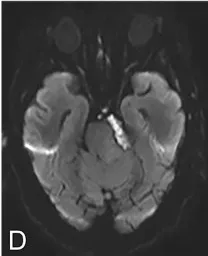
Pre-operative magnetic resonance images revealed a cystic lesion that was T1 hypointense, T2 hyperintense, and peripherally enhancing within the left cerebellopontine angle wrapping around the lateral brainstem. Adjacent to the cystic lesion was a T1 isointense, T2 hyperintense, avidly enhancing infiltrative component involving the brainstem, cerebellar peduncle, and cerebellum. (D) Diffusion weighted-imaging.
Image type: radiology (mri)